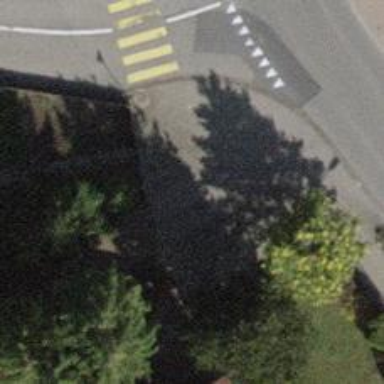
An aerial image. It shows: Sidewalk.